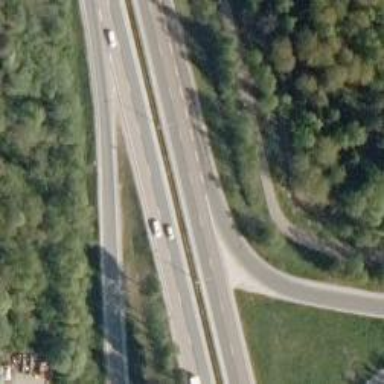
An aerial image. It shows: Asphalt trunk highway.